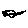
Label: car